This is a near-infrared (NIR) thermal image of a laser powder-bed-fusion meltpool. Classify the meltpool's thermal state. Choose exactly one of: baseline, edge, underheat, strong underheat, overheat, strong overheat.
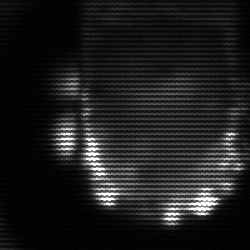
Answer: baseline